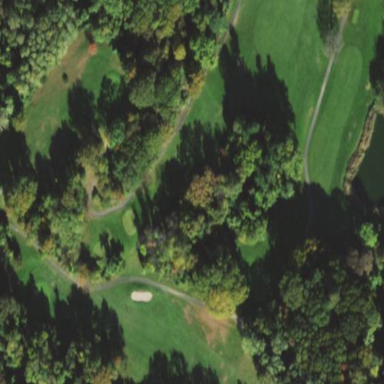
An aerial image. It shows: Golf course surrounded by fence.